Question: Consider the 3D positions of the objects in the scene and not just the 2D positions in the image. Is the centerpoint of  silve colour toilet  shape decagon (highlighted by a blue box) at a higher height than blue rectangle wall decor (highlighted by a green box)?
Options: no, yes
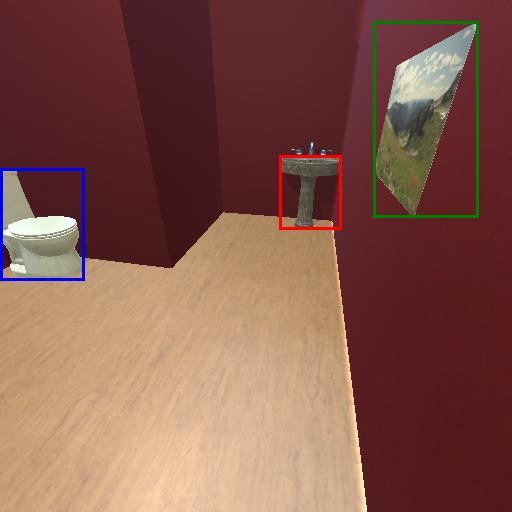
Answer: no